Question: I am constructing an iOS app, and once the user logs in, they each get their own individual reference to keep track of their email they signed in with. However after they sign in and it segues to the next view controller where the user selects an amount to store in the database, I am creating a new reference and I don't want to do to this. I just want to add on to the reference they were given when they logged in. How can I modify my code so that each following data reference they store while they are logged in becomes a child of the original reference created that's associated with that specific user?
This is what my database looks like, I create the amount reference of the controller after the login controller where the email reference is created, and I just want to append the amount referred to the already existing one that holds their email
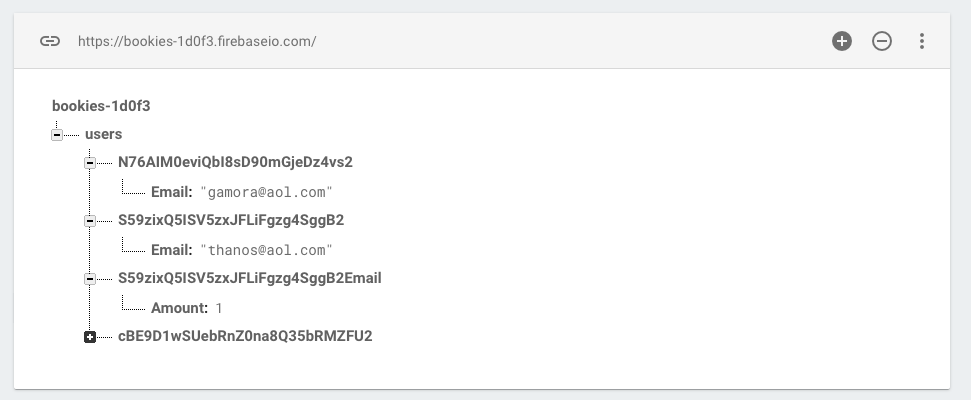
Answer: I can think of two options.
The first one is to <URL> a level deeper:
'''
var ref: DatabaseReference!
ref = Database.database().reference()
self.ref.child("users").child(user.uid).child("Amount").setValue(1)
'''
The other approach is to <URL>:
'''
var ref: DatabaseReference!
ref = Database.database().reference()
self.ref.child("users").child(user.uid). updateChildValues(["Amount": 1])
'''